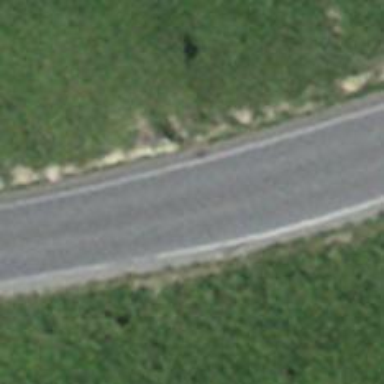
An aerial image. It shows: Tertiary road.